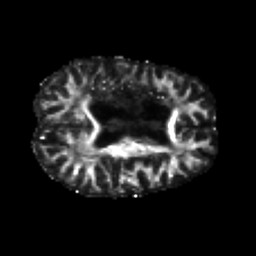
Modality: FA
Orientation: axial
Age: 31
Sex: female
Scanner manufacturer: siemens
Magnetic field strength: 3 T
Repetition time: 7.7 s
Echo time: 0.09 s